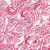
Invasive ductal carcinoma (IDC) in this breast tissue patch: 0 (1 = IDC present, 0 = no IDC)